Question: i was working with Xcode3, since i moved to Xcode4, i didn't find where is the Build in the settings section in Xcode as it looks like this in Xcode3:

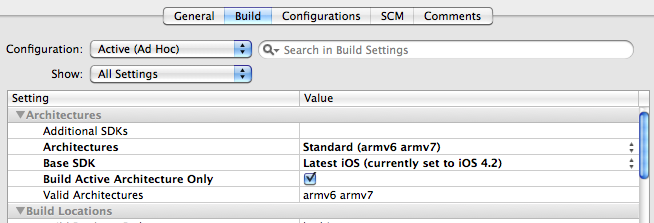
Answer: Not sure to understand your question, the 'Build Settings' is still there in XCode4, simply click on your project itself and it's there